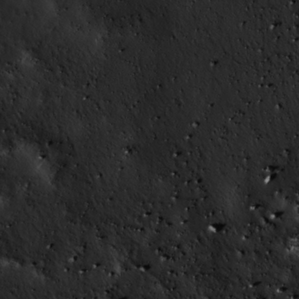
Label: non_frost